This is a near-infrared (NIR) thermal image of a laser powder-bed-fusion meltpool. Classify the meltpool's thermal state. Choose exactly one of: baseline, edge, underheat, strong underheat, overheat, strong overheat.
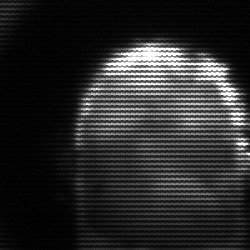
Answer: baseline